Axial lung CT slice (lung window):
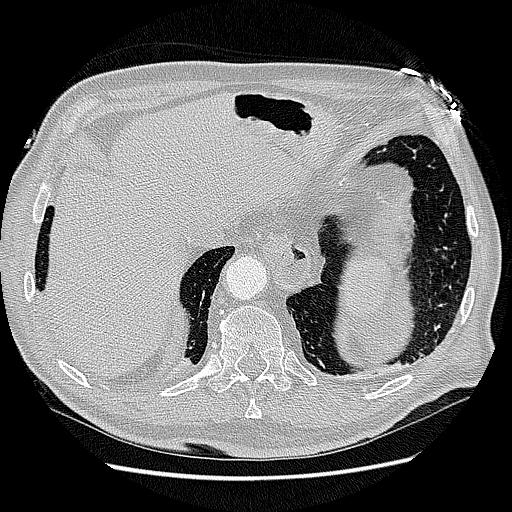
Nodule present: no